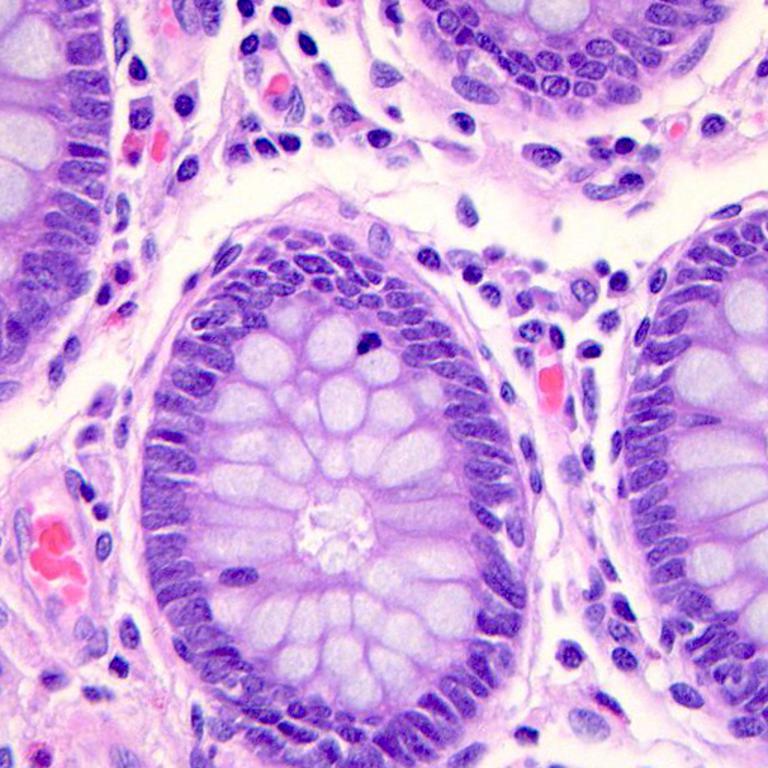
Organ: colon
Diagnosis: benign